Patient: sex M, age 69
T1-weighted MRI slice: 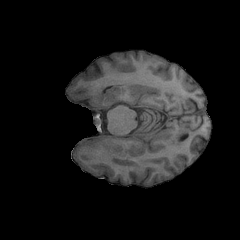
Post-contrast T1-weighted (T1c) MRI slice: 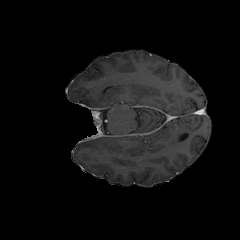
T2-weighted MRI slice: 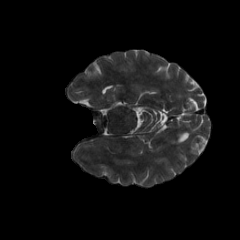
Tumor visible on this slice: no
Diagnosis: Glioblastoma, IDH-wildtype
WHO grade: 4